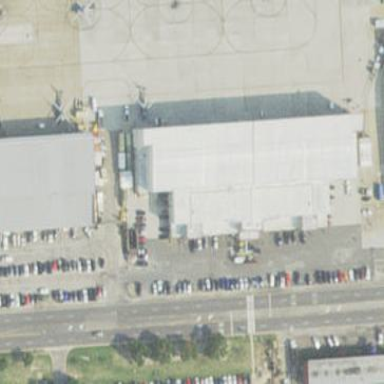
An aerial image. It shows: Hangar building.